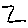
Label: zigzag